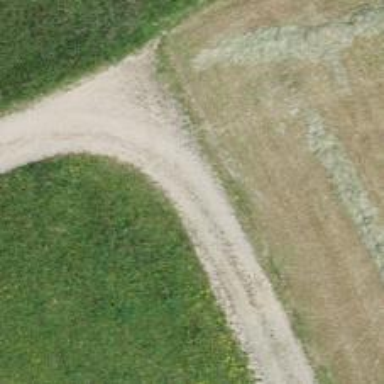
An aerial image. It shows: Track with fine gravel surface. The track type is grade 2.